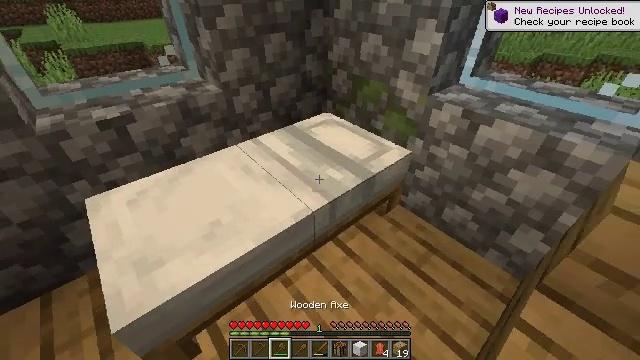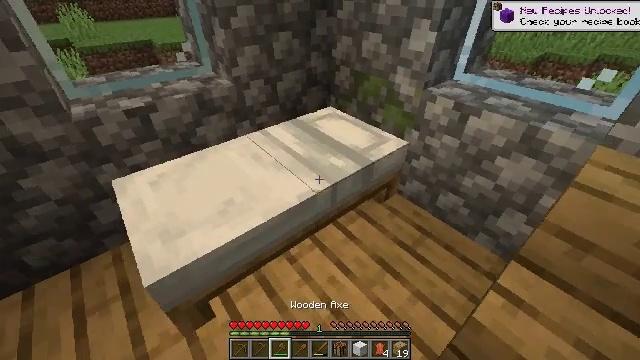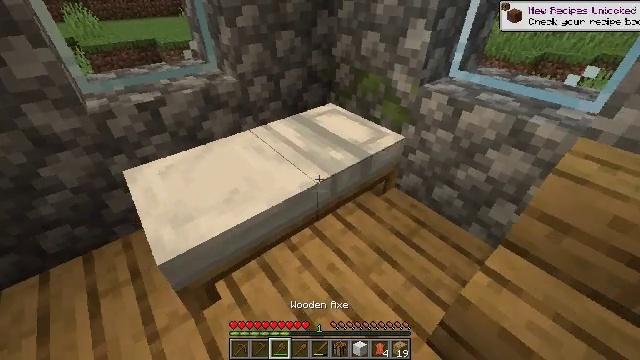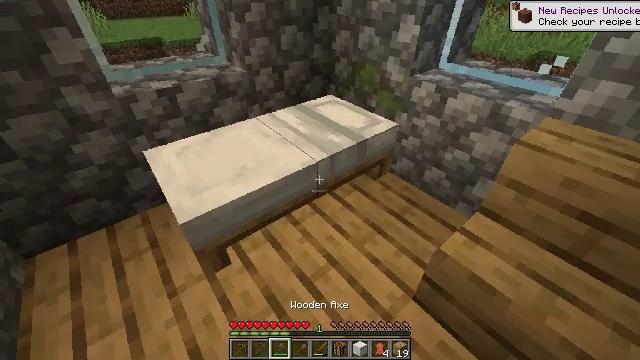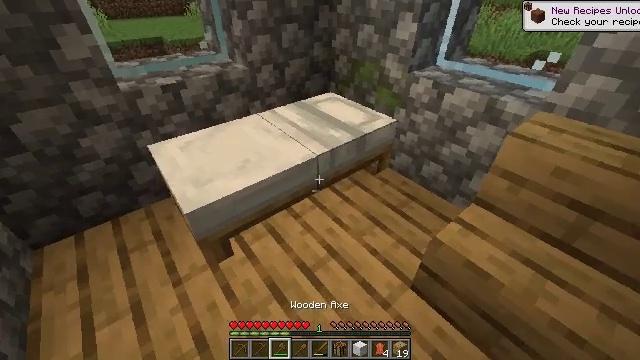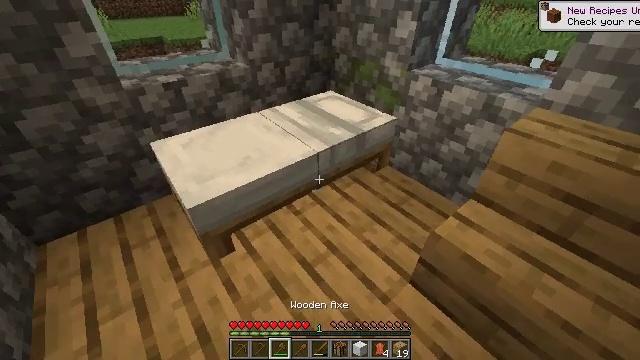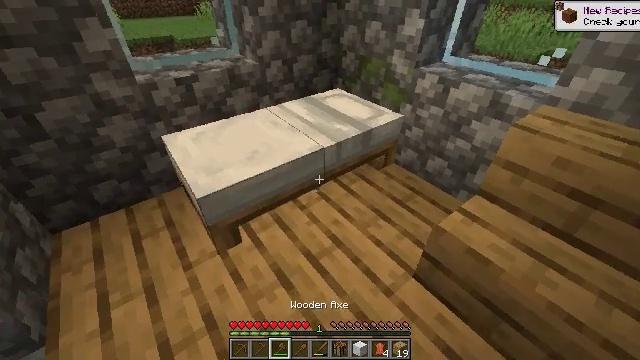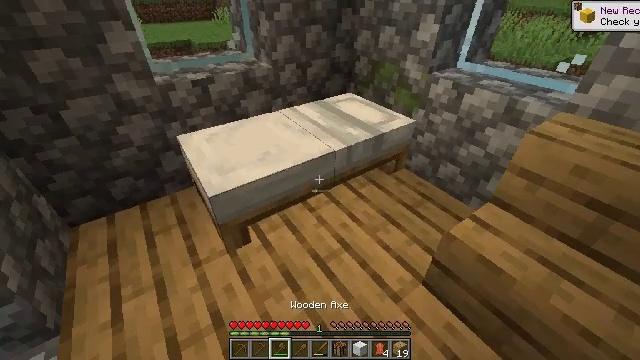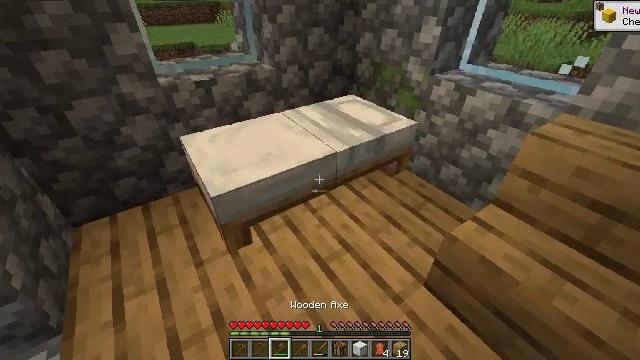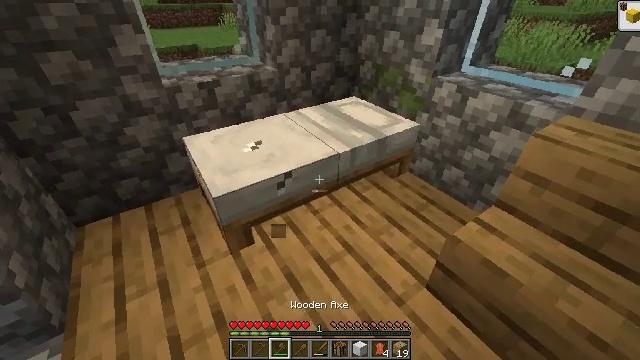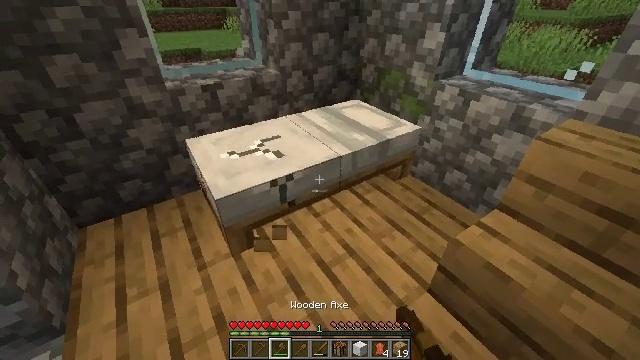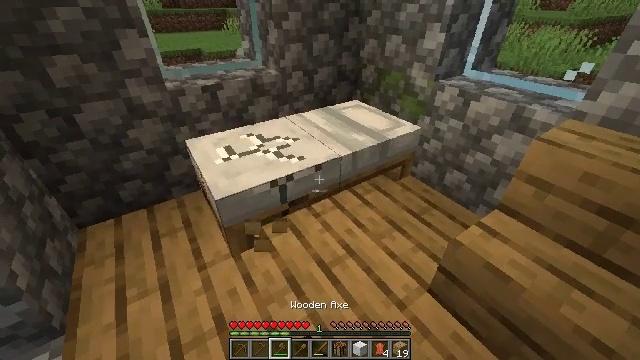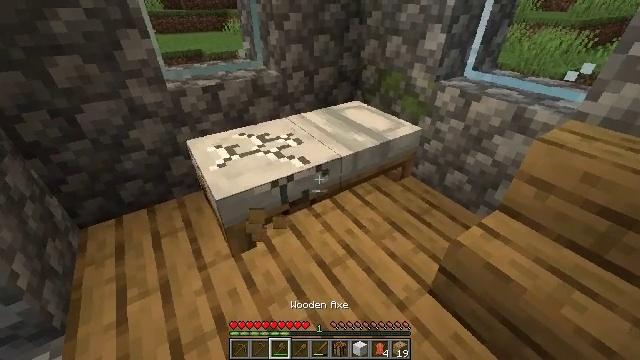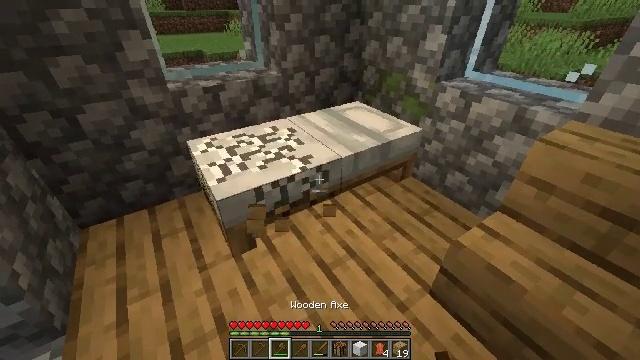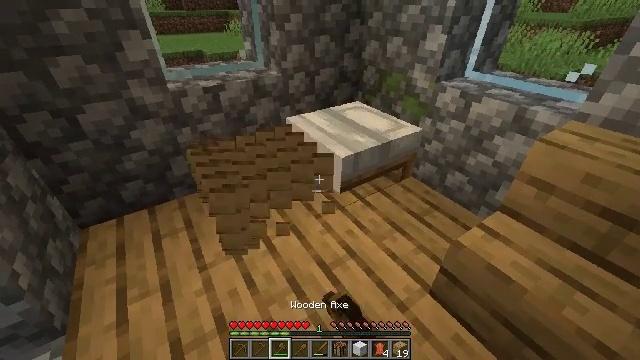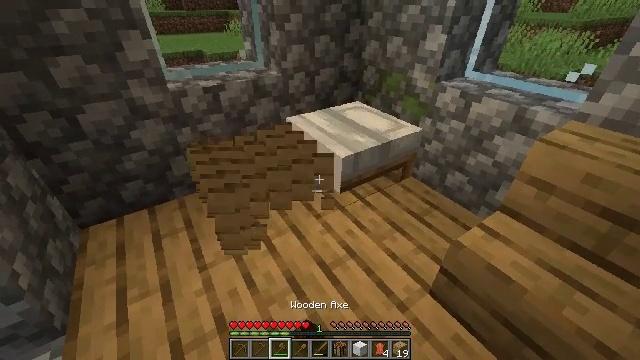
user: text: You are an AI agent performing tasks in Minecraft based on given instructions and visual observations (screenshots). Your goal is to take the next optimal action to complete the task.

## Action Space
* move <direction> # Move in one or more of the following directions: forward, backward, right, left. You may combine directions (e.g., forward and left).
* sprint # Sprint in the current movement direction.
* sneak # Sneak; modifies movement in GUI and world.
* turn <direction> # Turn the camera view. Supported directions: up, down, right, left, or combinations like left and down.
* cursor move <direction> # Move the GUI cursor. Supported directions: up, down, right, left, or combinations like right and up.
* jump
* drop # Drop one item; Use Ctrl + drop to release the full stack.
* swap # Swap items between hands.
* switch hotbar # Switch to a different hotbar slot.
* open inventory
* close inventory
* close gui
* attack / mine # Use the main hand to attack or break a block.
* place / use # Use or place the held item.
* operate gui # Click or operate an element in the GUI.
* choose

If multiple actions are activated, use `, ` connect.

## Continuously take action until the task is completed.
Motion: motion action
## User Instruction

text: Pick up the white bed by breaking it.
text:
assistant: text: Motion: move back
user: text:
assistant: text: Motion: move back
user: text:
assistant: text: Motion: no_op
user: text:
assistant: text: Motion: no_op
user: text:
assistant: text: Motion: no_op
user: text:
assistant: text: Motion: turn left
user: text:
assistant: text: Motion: turn left
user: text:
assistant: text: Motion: no_op
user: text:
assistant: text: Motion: attack / mine
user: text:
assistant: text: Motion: attack / mine
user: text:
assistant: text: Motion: attack / mine
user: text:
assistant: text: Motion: attack / mine
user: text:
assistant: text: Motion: attack / mine
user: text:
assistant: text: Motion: attack / mine
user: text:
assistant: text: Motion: attack / mine
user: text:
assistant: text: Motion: attack / mine
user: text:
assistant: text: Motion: attack / mine
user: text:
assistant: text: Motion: attack / mine
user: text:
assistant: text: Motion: attack / mine
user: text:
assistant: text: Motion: attack / mine